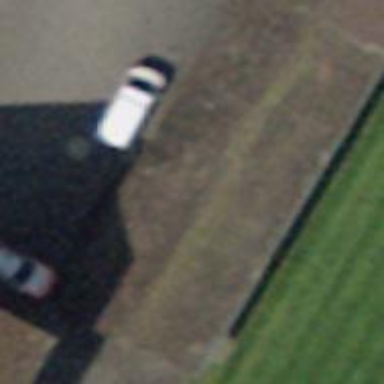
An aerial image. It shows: Garage building.